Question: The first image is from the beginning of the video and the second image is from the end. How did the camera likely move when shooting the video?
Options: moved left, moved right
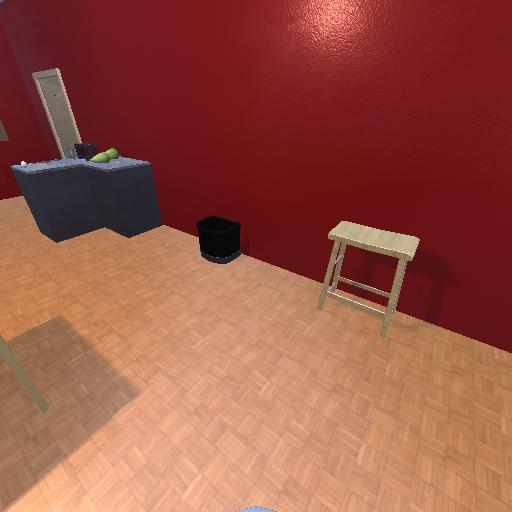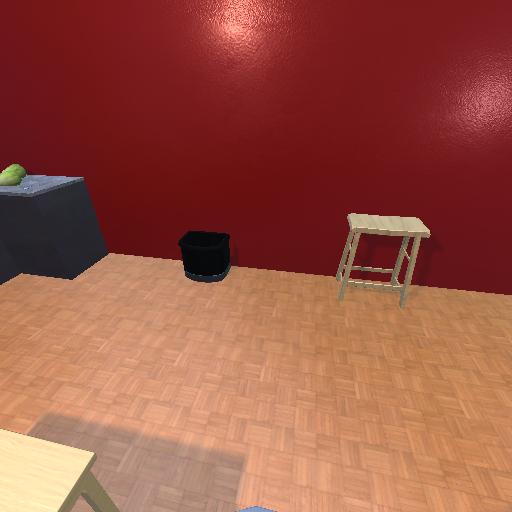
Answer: moved left